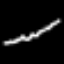
Label: squiggle